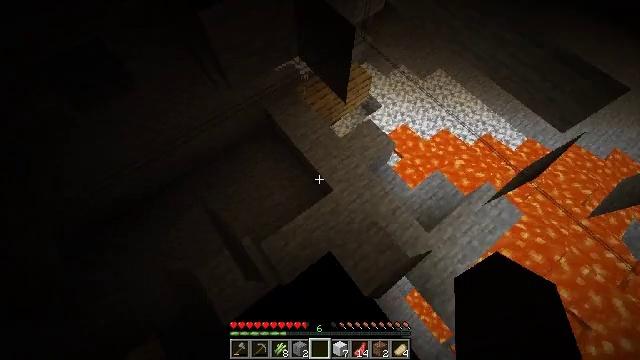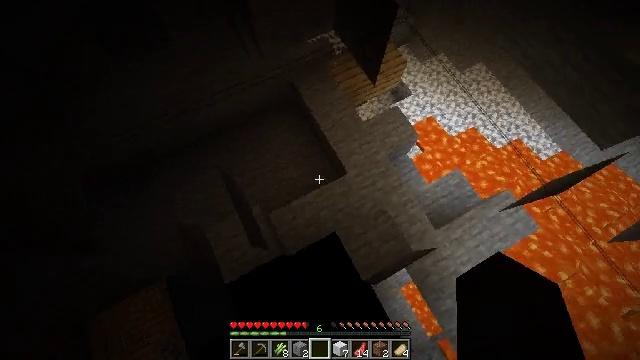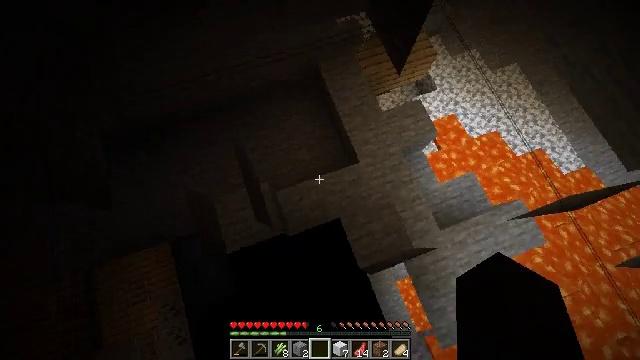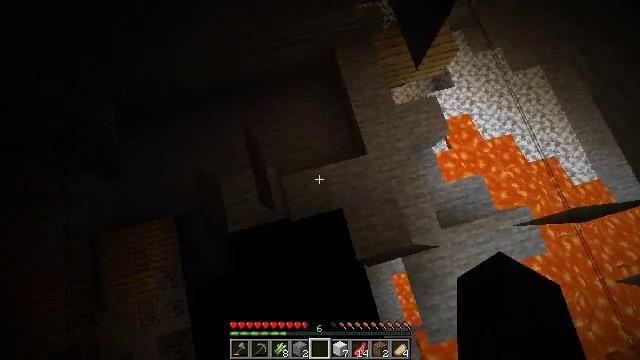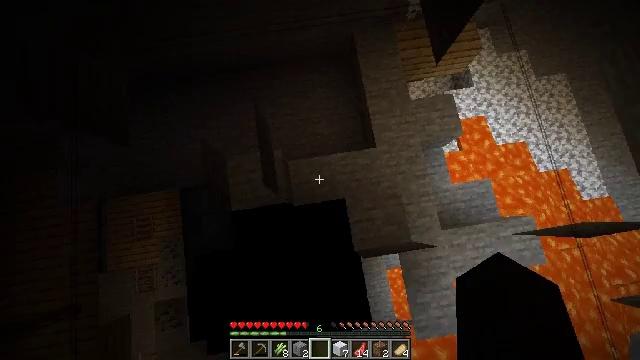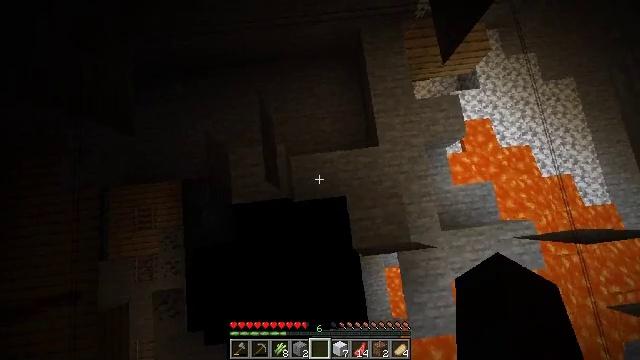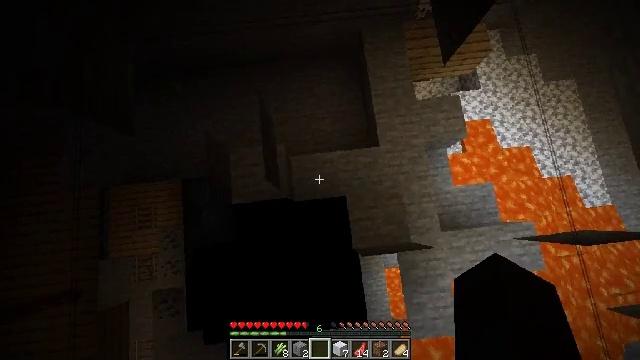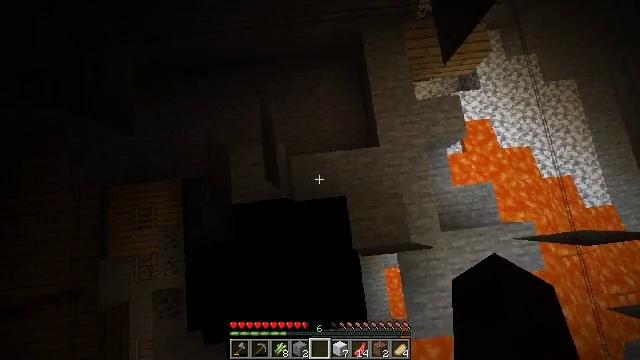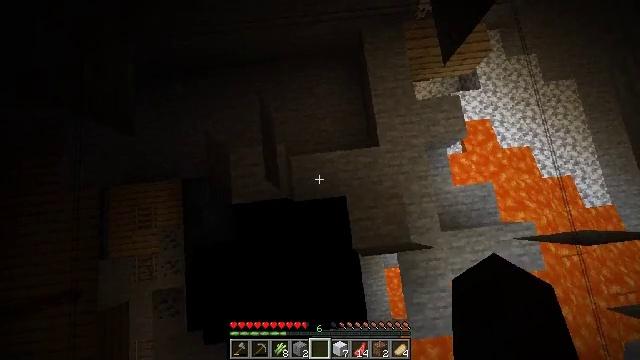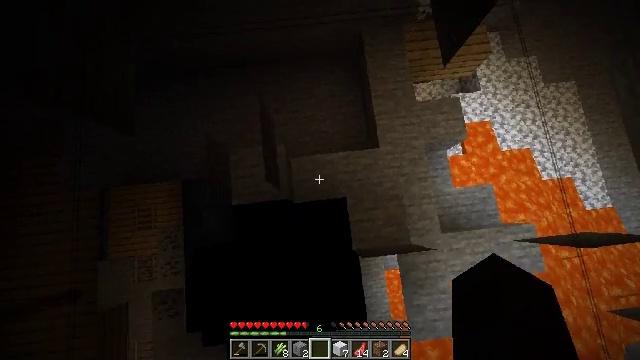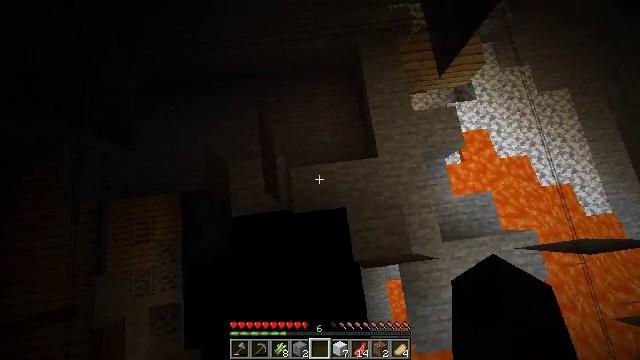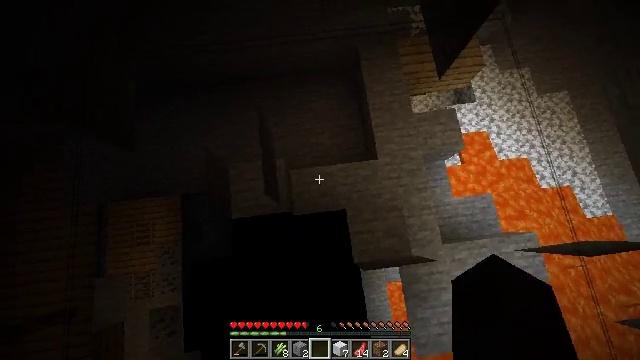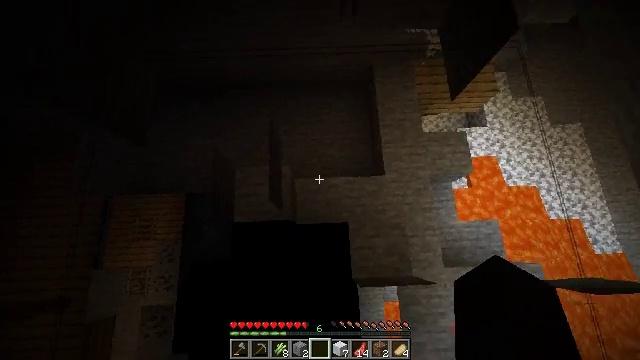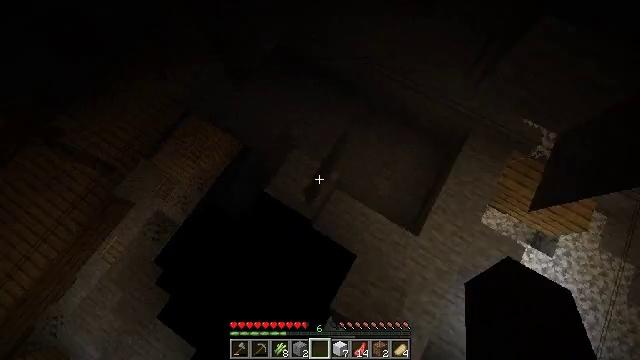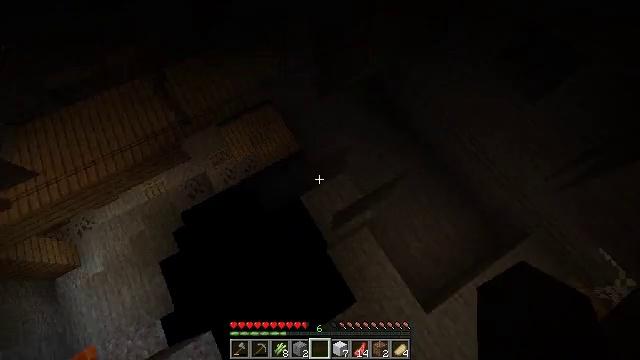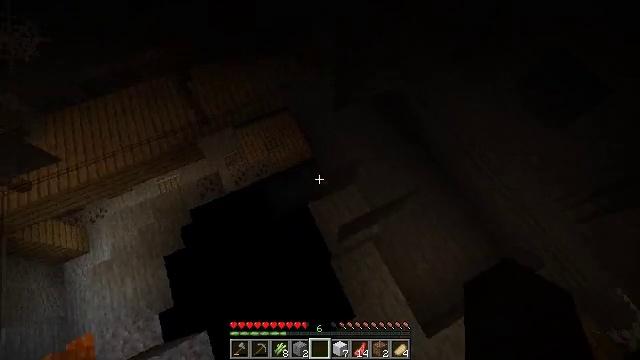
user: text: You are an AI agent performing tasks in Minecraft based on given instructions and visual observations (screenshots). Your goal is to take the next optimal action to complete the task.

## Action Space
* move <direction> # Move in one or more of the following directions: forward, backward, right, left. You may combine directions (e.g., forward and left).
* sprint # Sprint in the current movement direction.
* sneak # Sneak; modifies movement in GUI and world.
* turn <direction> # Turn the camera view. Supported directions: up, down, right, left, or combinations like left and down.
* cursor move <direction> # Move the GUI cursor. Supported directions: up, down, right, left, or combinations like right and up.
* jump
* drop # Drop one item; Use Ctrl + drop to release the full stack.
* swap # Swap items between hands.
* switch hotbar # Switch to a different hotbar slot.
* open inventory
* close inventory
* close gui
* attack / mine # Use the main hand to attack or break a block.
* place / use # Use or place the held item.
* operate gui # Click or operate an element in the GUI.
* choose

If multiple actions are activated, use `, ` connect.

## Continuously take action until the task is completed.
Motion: motion action
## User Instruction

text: Break the composter to recycle it.
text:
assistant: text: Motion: turn left and down
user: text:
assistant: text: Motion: turn left and down
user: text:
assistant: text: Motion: turn left and down
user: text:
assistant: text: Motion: turn left and down
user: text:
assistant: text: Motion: turn left
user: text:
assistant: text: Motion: no_op
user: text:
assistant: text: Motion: no_op
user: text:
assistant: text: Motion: no_op
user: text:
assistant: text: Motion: no_op
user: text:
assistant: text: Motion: turn up
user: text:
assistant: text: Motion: no_op
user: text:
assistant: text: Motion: turn left and up
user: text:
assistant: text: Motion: turn left and up
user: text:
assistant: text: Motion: turn left and up
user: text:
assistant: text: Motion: turn left and up
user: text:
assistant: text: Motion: turn left and up
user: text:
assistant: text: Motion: turn left and up
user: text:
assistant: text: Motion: turn left and up
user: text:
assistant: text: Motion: turn left and up
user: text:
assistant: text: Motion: turn left and up
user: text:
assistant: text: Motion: no_op
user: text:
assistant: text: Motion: no_op
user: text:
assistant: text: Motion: no_op
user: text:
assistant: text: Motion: turn left and up
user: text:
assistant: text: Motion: turn left and up
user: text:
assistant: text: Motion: turn left and up
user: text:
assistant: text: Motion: turn left and up
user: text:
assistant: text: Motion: turn up
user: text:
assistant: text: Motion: turn up
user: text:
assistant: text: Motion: no_op